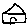
Label: house